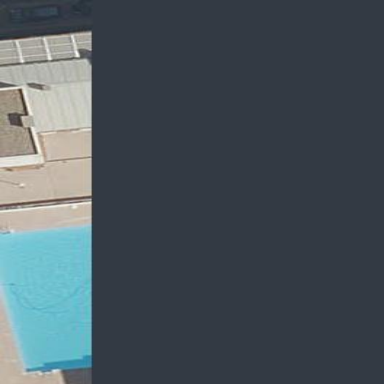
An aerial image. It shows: Swimming pool located in leisure land.